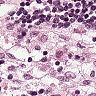
Metastatic tissue present: no